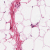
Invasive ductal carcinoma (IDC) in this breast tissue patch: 0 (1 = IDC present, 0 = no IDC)